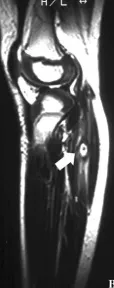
Three-year-old girl with foreign body granuloma of the right posterior lower leg. A and B: Sagittal T1- and T2-weighted images of the right posterior lower leg. The mass had low intensities on T1- and high intensities on T2-weighted images (arrows). Central area of the lesion had low intensities both on T1- and T2-weighted images.
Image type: radiology (mri)